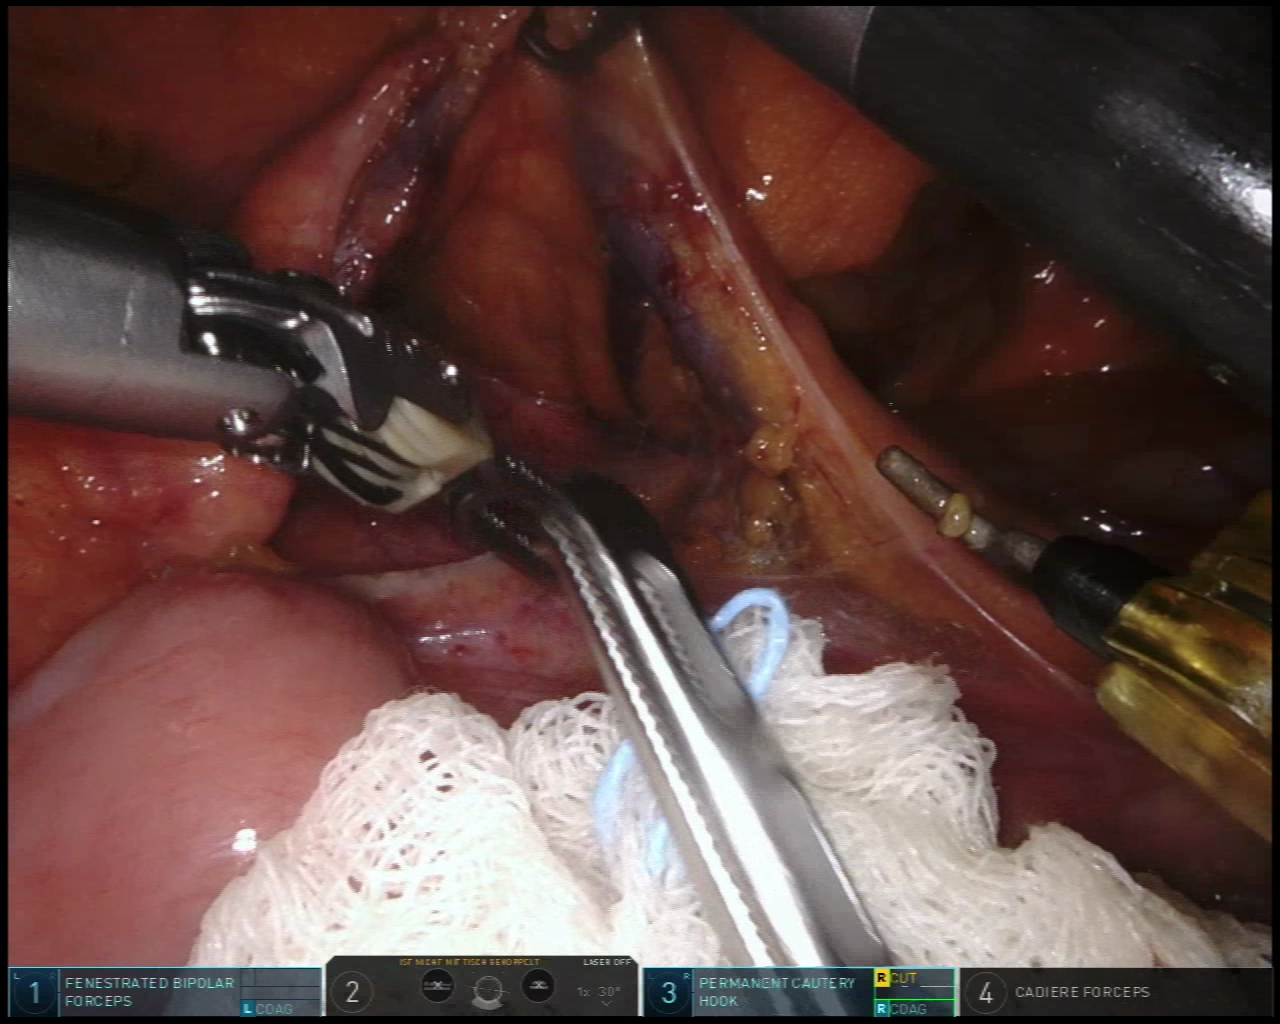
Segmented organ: intestinal_veins
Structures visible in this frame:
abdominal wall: no
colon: no
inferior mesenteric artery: no
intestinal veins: yes
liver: no
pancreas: no
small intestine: yes
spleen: no
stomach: no
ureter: no
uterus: no
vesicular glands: no